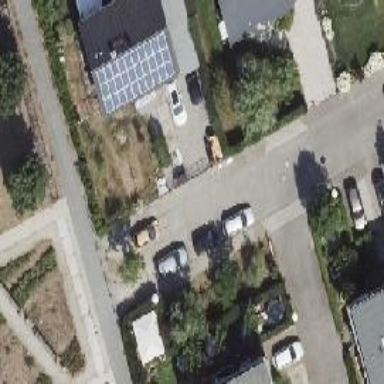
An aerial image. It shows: Residential road with sidewalks on both sides.